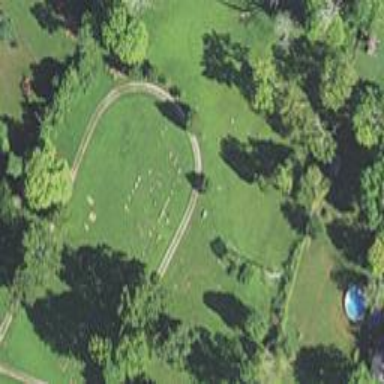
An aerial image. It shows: Cemetery.